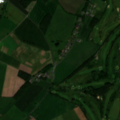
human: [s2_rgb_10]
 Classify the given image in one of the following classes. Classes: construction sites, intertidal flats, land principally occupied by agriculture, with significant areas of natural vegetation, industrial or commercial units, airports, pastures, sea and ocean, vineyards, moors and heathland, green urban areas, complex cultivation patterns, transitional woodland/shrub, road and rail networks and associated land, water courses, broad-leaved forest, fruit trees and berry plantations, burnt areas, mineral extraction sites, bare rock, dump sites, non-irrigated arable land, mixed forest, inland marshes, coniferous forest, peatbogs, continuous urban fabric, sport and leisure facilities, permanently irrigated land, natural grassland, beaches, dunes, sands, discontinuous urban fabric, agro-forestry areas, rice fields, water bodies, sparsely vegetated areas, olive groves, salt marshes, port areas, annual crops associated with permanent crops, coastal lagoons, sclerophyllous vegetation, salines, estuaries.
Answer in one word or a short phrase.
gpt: sport and leisure facilities, non-irrigated arable land, pastures, mixed forest